八年级 · 变换几何
下列交通标志图案中, 是轴对称图形的是 ( )
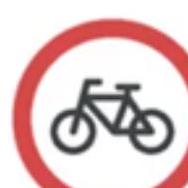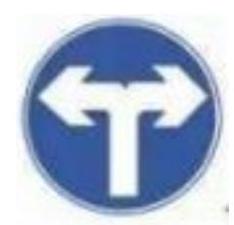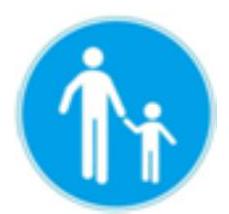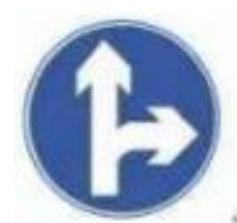

B.

C.

D.

答案: B